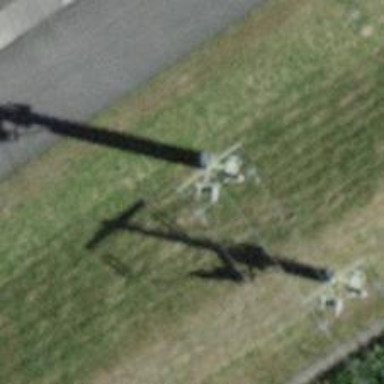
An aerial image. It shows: Cable for power transmission.